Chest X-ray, PA view. Patient: 62 years old, sex M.
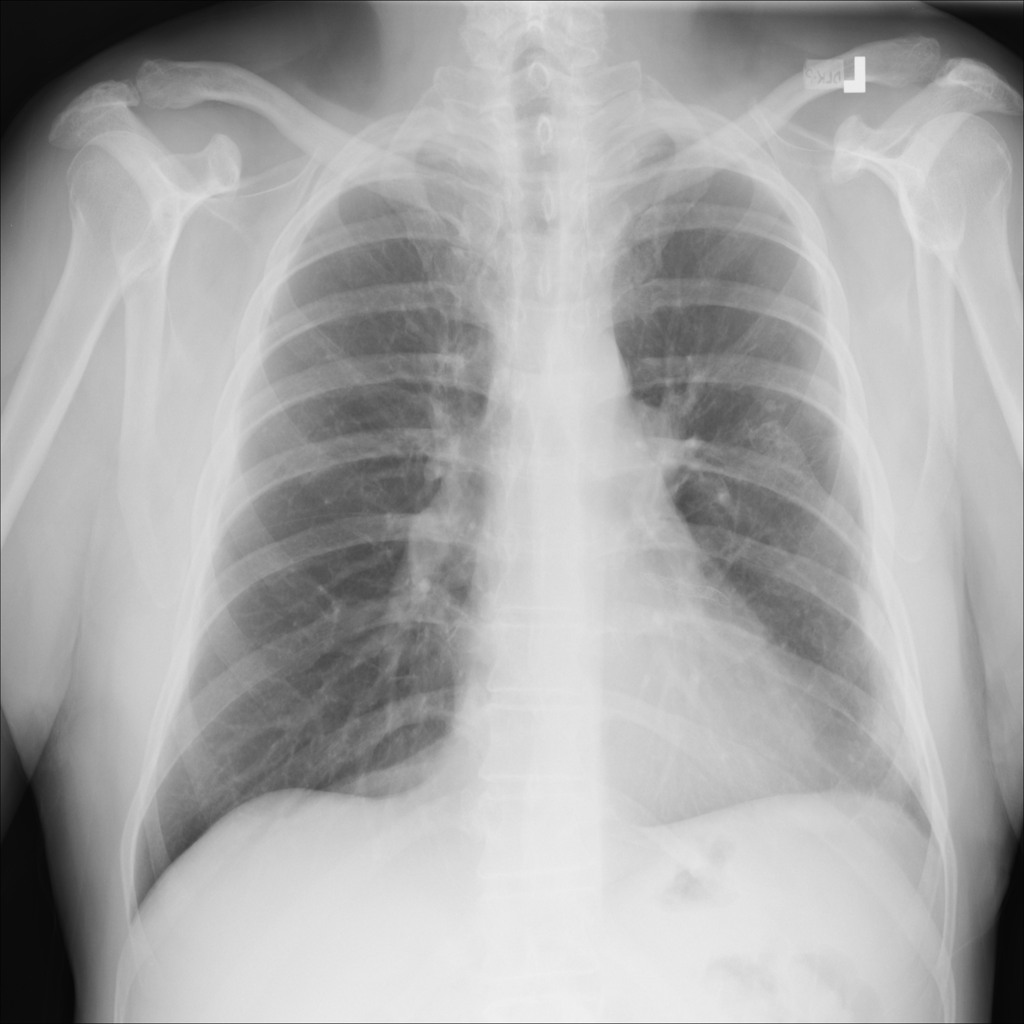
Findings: No Finding